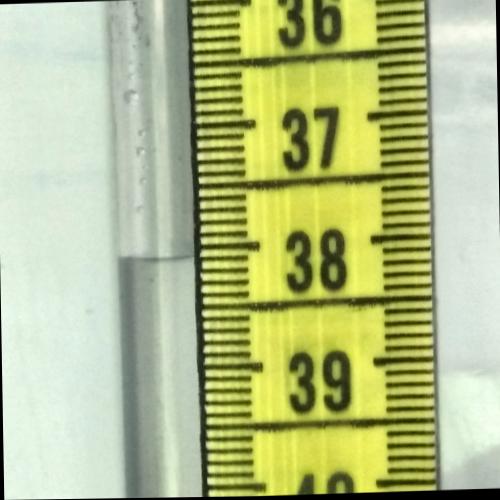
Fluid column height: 38.1 cm